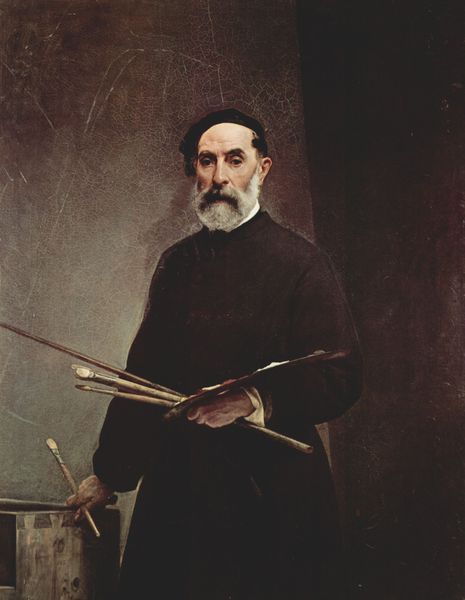
Titel: Selbstporträt mit 69 Jahren
Künstler: Francesco Hayez
Standort: Firenze
Institution: Galleria degli Uffizi
Schlagwörter: dunkel, gemälde, hand, mann, schatten, umhang, weiß, braun, finger, geste, grau, haar, hell, hintergrund, holz, hut, kleid, licht, mund, nase, ohr, profil, raum, schwarz, stirn, stützen, tisch, zeichnung, zimmer, ölbild, blick, haube, malerei, rock, alt, bart, hemd, kappe, mütze, wand, arm, arme, augen, gesicht, halten, inkarnat, kleidung, kragen, lang, stehen, stein, vollbart, bild, bildnis, hände, innenraum, portrait, porträt, öl, gewand, haare, kutte, mantel, stehend, person, augenbrauen, en face, ohren, schräg, kopfbedeckung, wangen, ruhe, ecke, zimmerecke, düster, alter mann, stab, farben, risse, mauer, farbe, kahl, hocker, ölgemälde, tafel, ernst, streng, artiste, barbe, brun, face, glatze, gris, homme, neutre, nez, yeux, atelier, maler, staffelei, lciht, kammer, wange, aufstützen, kniestück, selbstporträt, striche, betrachter, italie, stütze, alter, greis, gestützt, steht, schlicht, brett, blanc, künstler, noir, portait, chapeau, selbstbildnis, backenbart, kittel, leinwand, kiste, manschette, kunst, malen, palette, pinsel, tupfer, baskenmütze, selbstportät, stift, kasten, photo, schläfe, barett, selbstportrait, portät, adern, sombre, mönch, standporträt, malstock, peintre, malerporträt, gothik, peinture, gemölde, aufnahme, main, schwar, robe, bund, studio, kratzer, garu, vieillard, plateau, pallette, blouse, calme, chemise, rideau, esquisse, dessin, majesté, chevalet, diagonale, huile, anfassen, jude, farbpalette, grauhaarig, selbst, couleurs, pinceaux, vieux, abgestützt, travail, mur, visage, seul, tableau, crayon, selbstportait, espagne, col, habit, vetement, hommes, holzkiste, noire, renaissance, autoportrait, malstab, mains, modèle, bonnet, debout, angle, beret, fond, palete, pinselhaar, davinci, baret, austère, murs, pigment, pièce, selbstbild, regard, selbstprotrait, peindre, accessoire, xix, lappe, pinselstiel, selbstildnis, simple, manches, gouache, pinceau, grandeur, eigenbildnis, coin, alter meiset, alter meister, meister, au travail, baguette, calotte, dunkeles licht, autor, bar, frabpalette, gris noir, longues, lons, mince, recoin, représentation, scj, semi pied, slebstbidlnis, stielpnsel, vieil, toque, xixe, xixi e siecle, caisse, babe, grand, et, hayez, visgae, selbstbikld, austérité, palettes, porträt maler, agé, barret, dreiviertel-figur